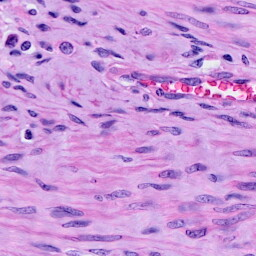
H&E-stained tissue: Cervix